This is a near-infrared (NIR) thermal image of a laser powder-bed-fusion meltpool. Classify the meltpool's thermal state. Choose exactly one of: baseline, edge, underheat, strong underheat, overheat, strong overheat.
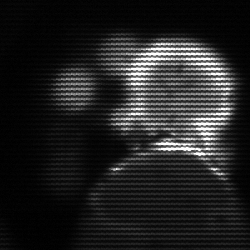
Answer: baseline